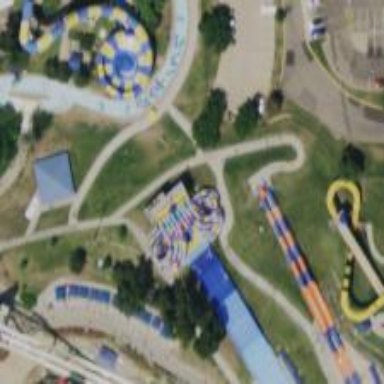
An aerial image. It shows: Water slide attraction.